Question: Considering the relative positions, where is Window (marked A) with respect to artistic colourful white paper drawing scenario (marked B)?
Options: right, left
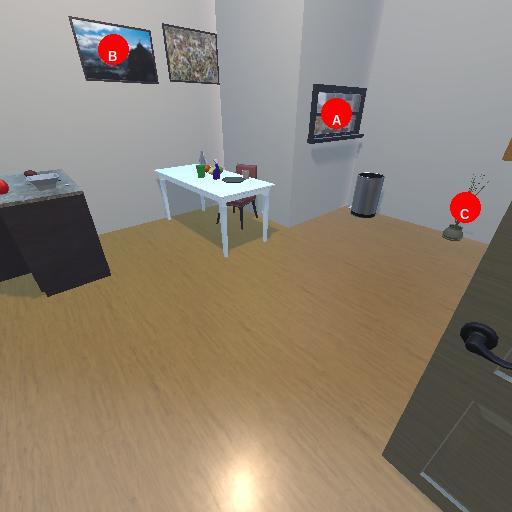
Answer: right